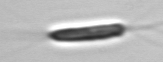
Label: Chrysochromulina